Question: Well, I had a perfect menu with this code, just about right with this code in my css file
'''
ul.Menu {
list-style-type: none;
margin: 10px;
overflow: hidden;
background-color: #ffffff;
border-style: solid;
border-color: #e9055c;
border-width: 2px;
font-weight: bold;
font-family: arial, sans-serif;
text-align: center;
margin: 0 auto;
}
ul.Menu li{
border-right: 1px solid #e9055c;
display: inline-block;
}
ul.Menu li a {
display:block;
color: #e9055c;
text-align: center;
padding: 14px 16px;
text-decoration: none;
}
ul.Menu li a:hover {
background-color: #f6b0ce;
}
ul.Menu li:last-child {
border-right: none;
}
'''
but then I added this to my CSS-code to create a responsive banner via divs at the top of my website:
'''
.wrapper {
width: 100%;
overflow: hidden;
}
.container {
width: 100%;
margin: 0 auto;
}
.banner-img {
width: 100%;
}
'''
and now my menu looks like this- totally crappy with too much space above the menu items...

I already found out, that it changes, when I'm changing the padding settings on the ul.Menu li a, but I can't get it right with just those...
Can you please help me? :)
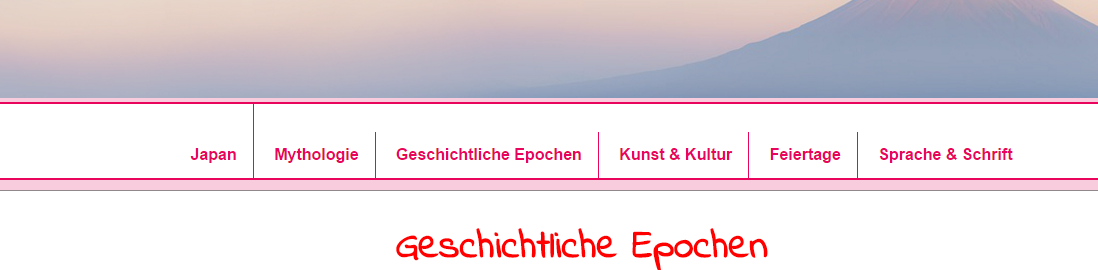
Answer: You've written the 'margin' property twice. Delete the 'margin : 0px' style from 'ul.Menu', it is causing the problem.